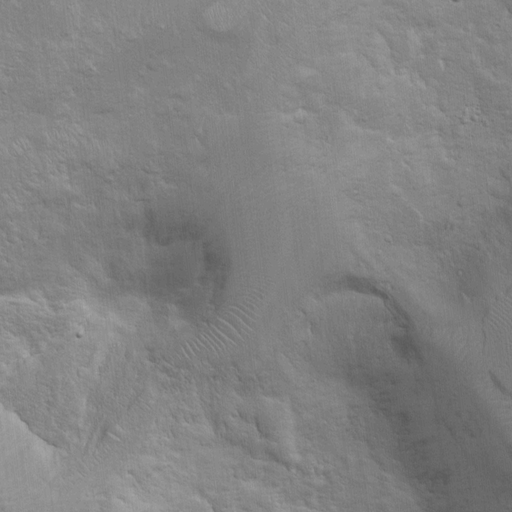
Objects detected: cone, cone, cone